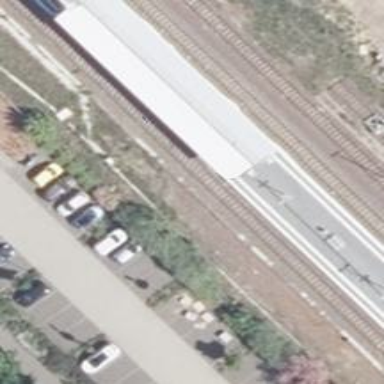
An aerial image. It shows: Platform edge at railway station.